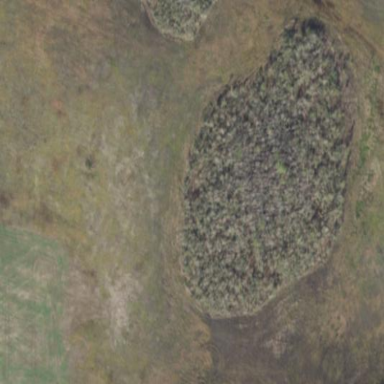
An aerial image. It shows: Swampy wetland area.